Interaction volume radius: 10 \u00c5
Interaction volume height: 10 \u00c5
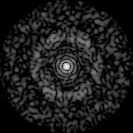
Disorder parameter: 0.823